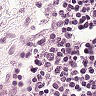
Metastatic tissue present: no